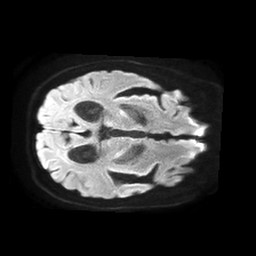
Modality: TRACE
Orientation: axial
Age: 73
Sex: male
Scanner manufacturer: philips
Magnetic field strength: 1.5 T
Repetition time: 4.6 s
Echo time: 0.08528 s